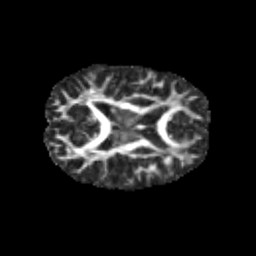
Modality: FA
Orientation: axial
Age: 12
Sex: male
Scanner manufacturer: siemens
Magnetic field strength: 3 T
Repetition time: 3.8 s
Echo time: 0.07 s